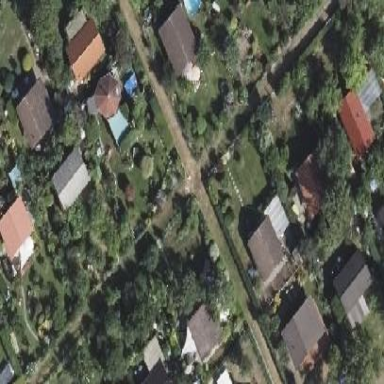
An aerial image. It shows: Plot within allotments.